Interaction volume radius: 10 \u00c5
Interaction volume height: 45 \u00c5
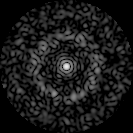
Disorder parameter: 0.8207